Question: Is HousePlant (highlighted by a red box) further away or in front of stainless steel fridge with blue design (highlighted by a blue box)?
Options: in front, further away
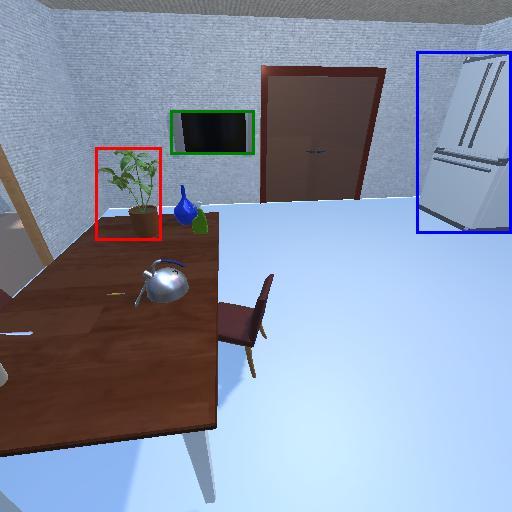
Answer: in front